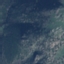
Label: HerbaceousVegetation